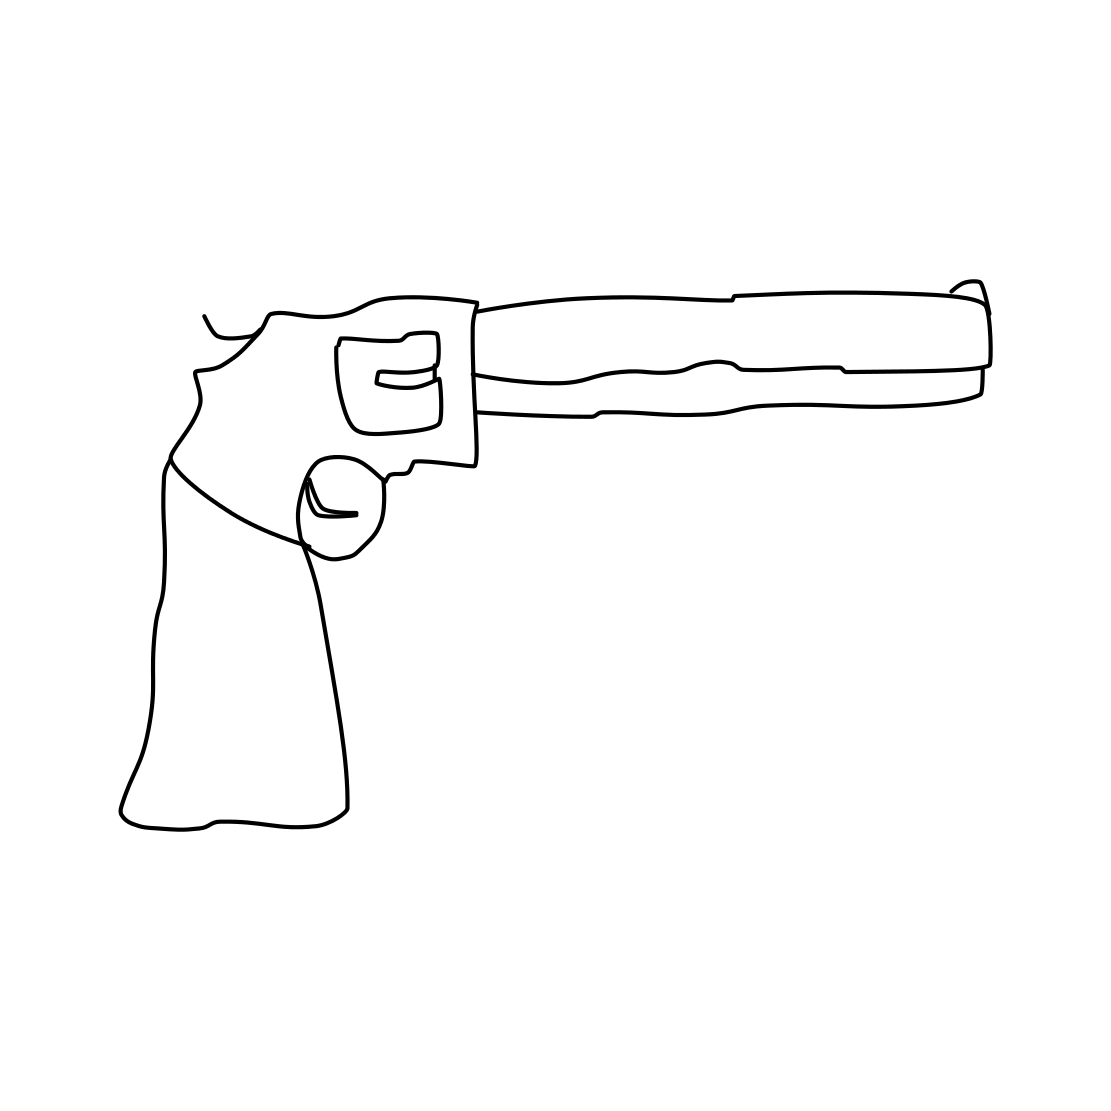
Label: revolver